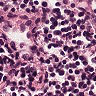
Metastatic tissue present: no